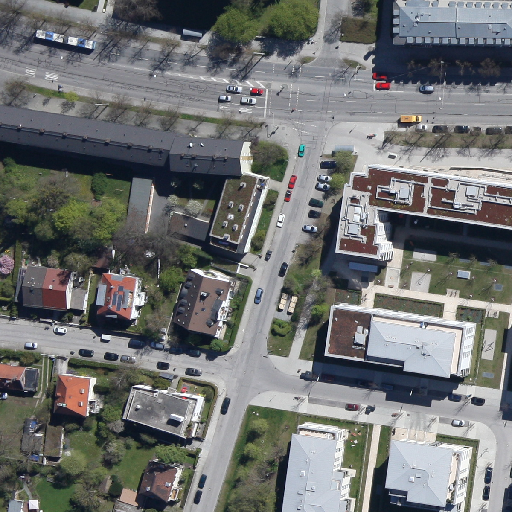
Referring expression: vehicle in the parking area